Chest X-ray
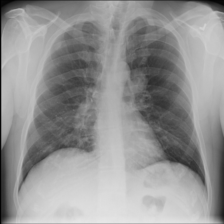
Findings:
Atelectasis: negative
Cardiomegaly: negative
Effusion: negative
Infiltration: negative
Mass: positive
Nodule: negative
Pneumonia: negative
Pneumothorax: negative
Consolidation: negative
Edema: negative
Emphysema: negative
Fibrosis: negative
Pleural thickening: negative
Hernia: negative